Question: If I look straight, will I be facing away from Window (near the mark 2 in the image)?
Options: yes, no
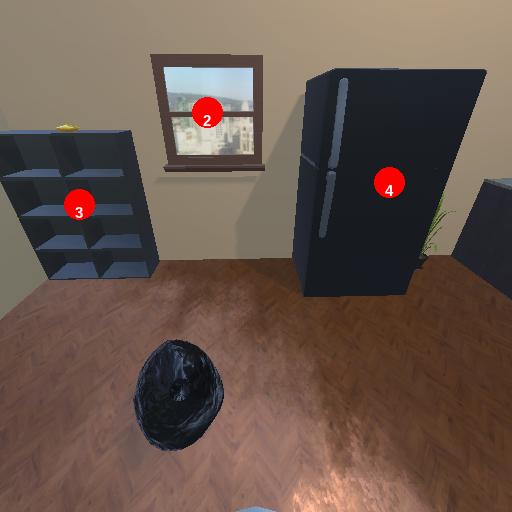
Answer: yes